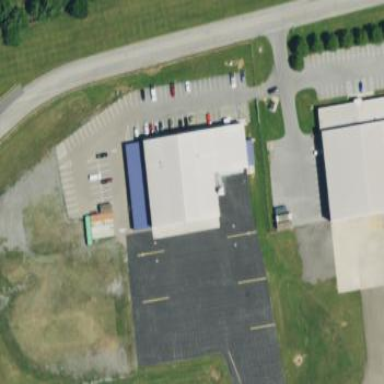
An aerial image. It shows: Hangar building at the airport.